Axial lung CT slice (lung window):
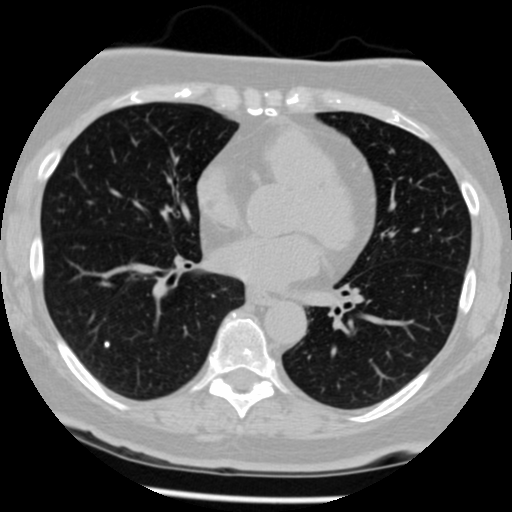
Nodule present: yes
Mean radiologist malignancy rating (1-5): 1